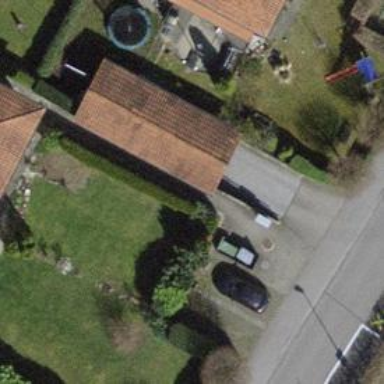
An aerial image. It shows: Garage building.